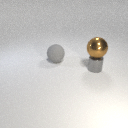
small gray metal cylinder to the right of large gray rubber sphere